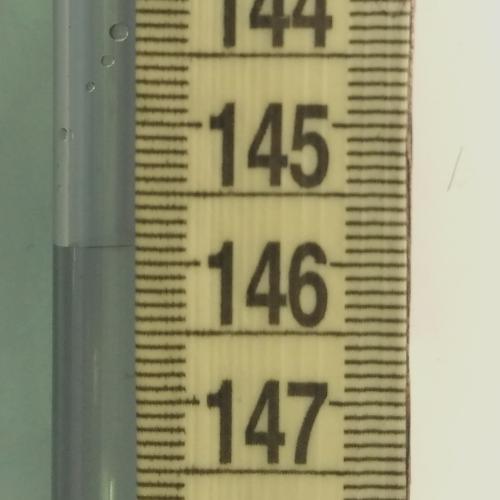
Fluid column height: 145.9 cm